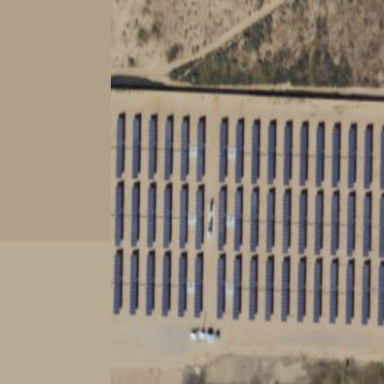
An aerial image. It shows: Solar power plant enclosed by fence. The plant generates electricity using photovoltaic technology.